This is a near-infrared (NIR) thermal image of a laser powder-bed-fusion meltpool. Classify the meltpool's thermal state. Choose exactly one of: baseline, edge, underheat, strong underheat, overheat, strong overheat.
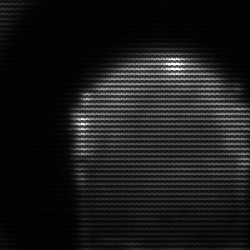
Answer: edge